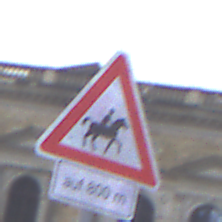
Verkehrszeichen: ReiterLinks
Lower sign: LaengeEinerStrecke5
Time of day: MorningAfternoon
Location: Outdoor (Urban)
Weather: PartlyCloudy
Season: NotSpecified
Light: Natural